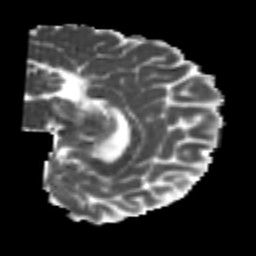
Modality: MD
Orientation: sagittal
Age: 25
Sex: male
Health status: healthy
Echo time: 0.074 s